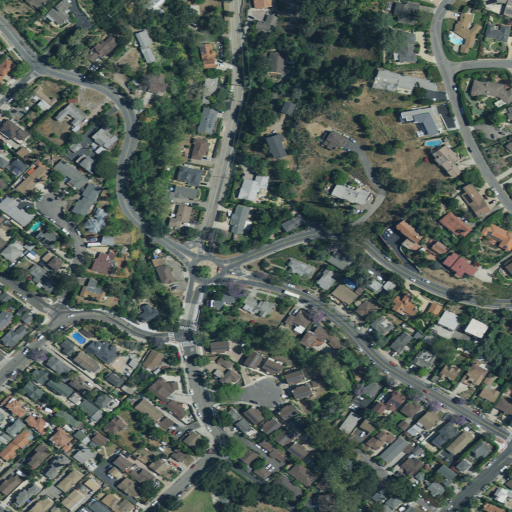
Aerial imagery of valley in California named Sycamore Canyon containing low intensity development, medium intensity development, open development, and mixed forest